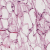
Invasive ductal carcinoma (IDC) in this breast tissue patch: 0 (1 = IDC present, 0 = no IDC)